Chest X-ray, PA view. Patient: 51 years old, sex M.
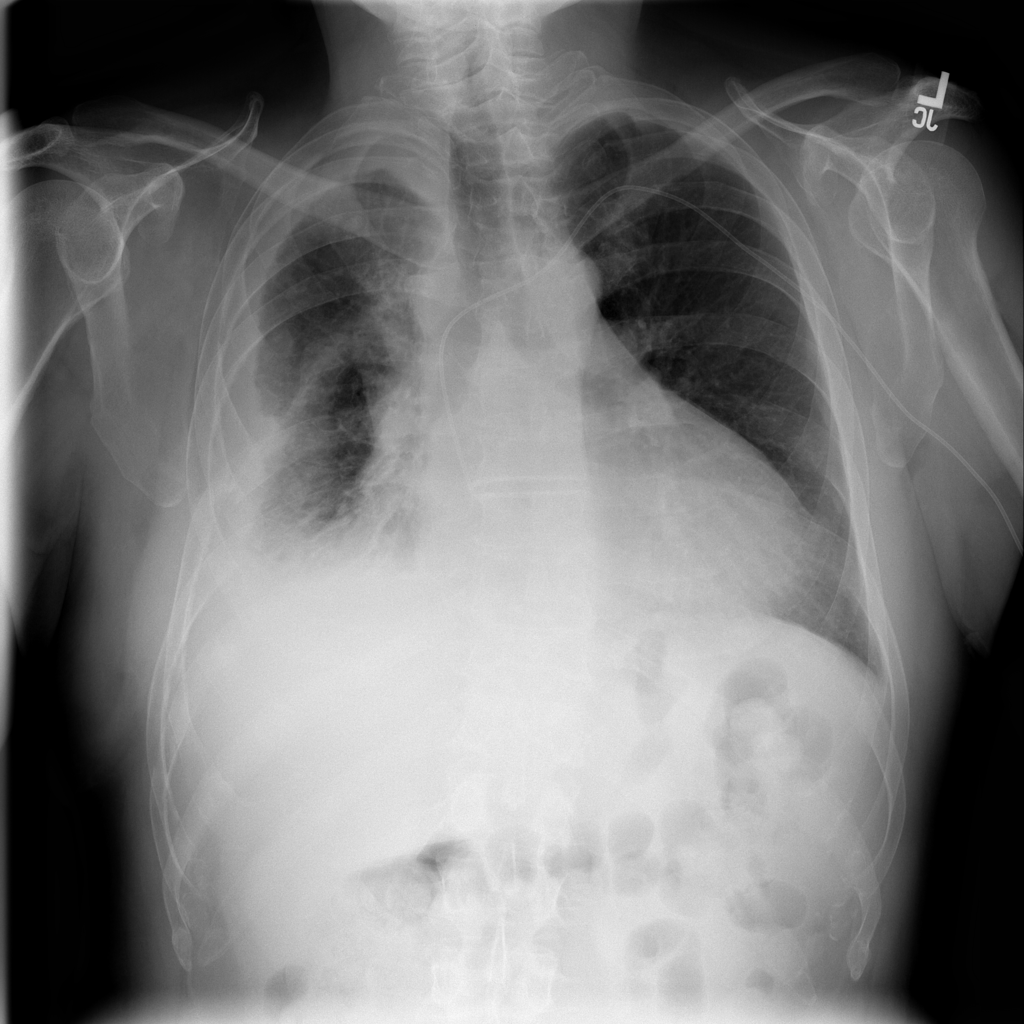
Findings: Effusion, Pleural_Thickening